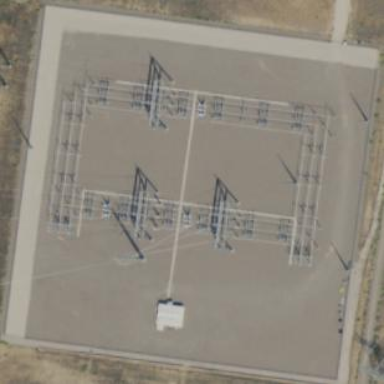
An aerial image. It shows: Transmission-level power substation.